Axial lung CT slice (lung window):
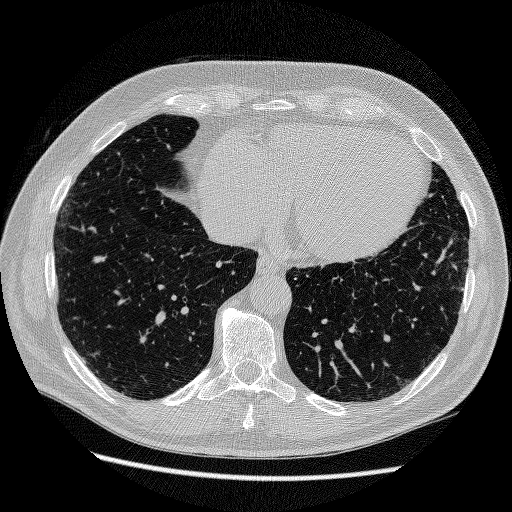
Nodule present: no